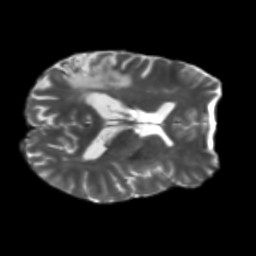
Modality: T2w
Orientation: axial
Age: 47
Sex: male
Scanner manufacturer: siemens
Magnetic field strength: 3 T
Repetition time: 5.25 s
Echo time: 0.08 s